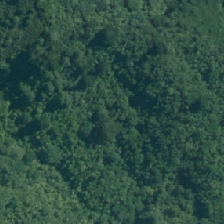
Land cover: broadleaved_indigenous_hardwood